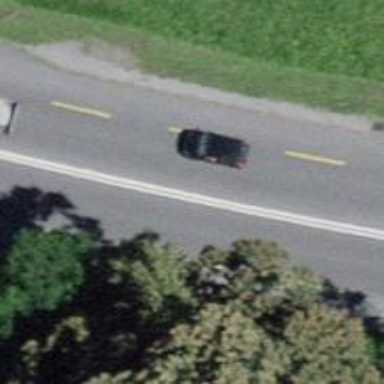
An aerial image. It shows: Secondary road with dedicated lane for cyclists.